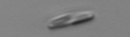
Label: pennate